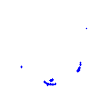
Particle: pion